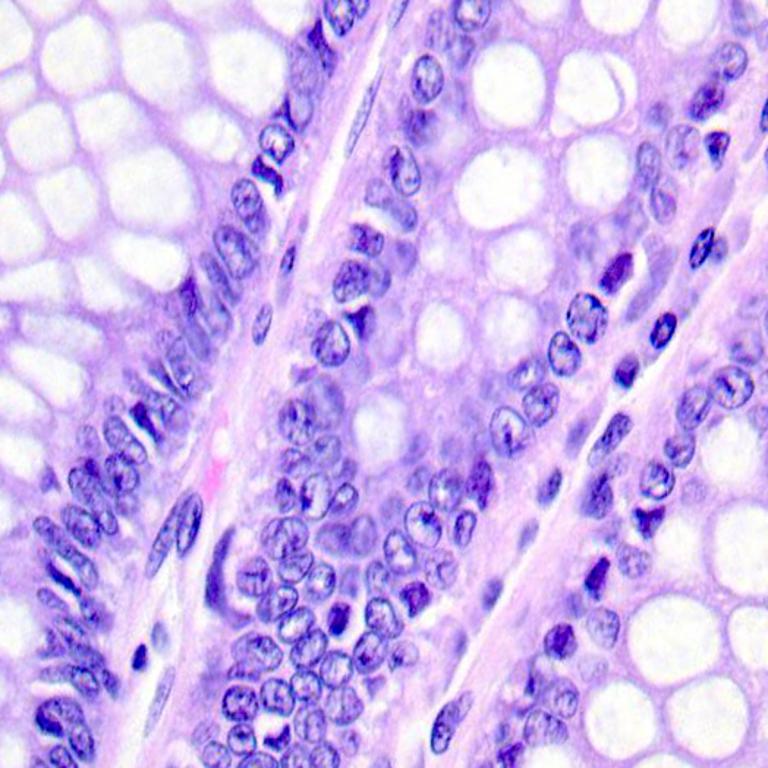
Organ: colon
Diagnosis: benign